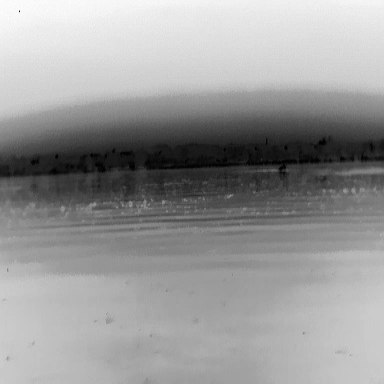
There is a warship in the infrared image.